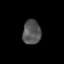
Tissue: skin
Cell type: Epithelial cells
Senescence score: 0.2534
Nuclear area (px): 434
Mean DAPI intensity: 84.256